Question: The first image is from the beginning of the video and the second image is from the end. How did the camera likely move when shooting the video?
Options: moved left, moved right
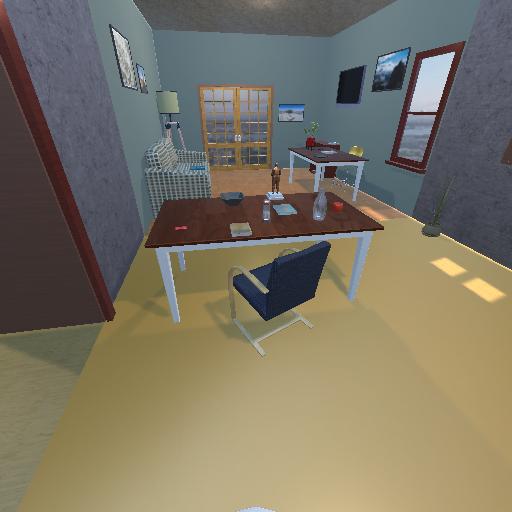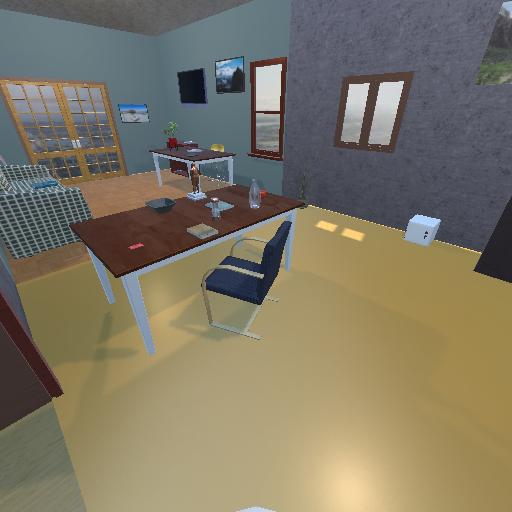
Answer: moved left